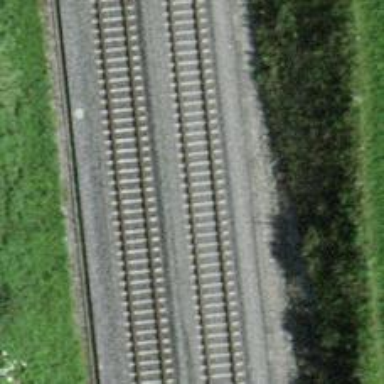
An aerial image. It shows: Railway track with contact lines for electrification.